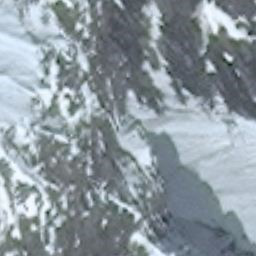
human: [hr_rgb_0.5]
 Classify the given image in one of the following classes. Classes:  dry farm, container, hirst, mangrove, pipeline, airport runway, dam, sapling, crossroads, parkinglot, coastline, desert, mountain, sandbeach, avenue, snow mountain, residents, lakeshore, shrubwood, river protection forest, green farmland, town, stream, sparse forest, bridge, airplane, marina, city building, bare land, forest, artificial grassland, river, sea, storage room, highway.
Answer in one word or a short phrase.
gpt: snow mountain